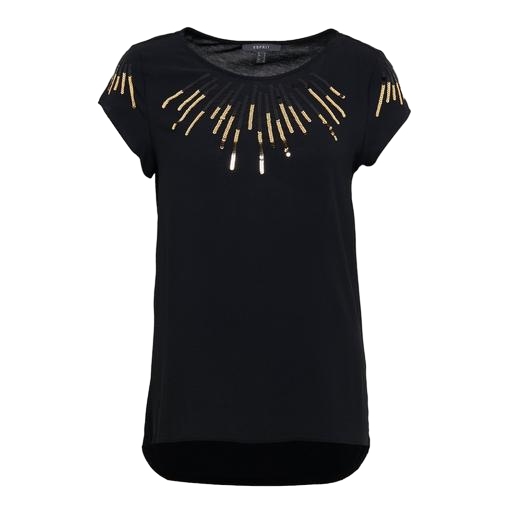
black embellished t-shirt, black embellished tee, black geo-print t-shirt only macy, white background